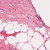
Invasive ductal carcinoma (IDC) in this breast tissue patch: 0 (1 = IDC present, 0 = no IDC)